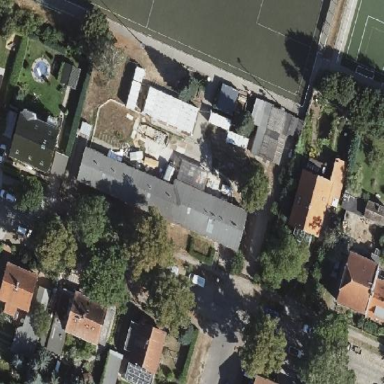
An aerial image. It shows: Sports centre building.